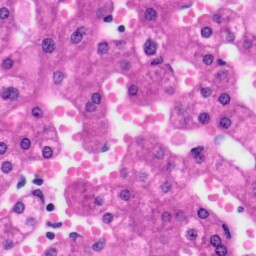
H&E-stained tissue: Liver